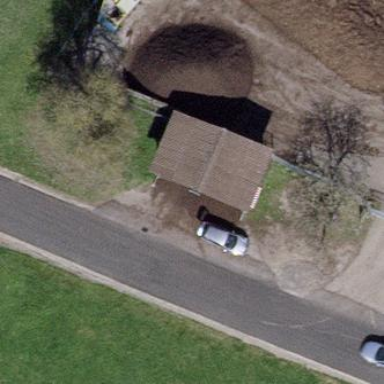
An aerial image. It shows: View of roof of building.